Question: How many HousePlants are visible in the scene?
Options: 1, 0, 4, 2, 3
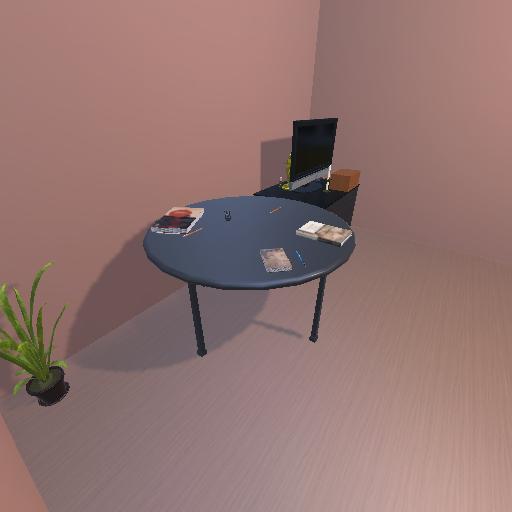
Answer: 1